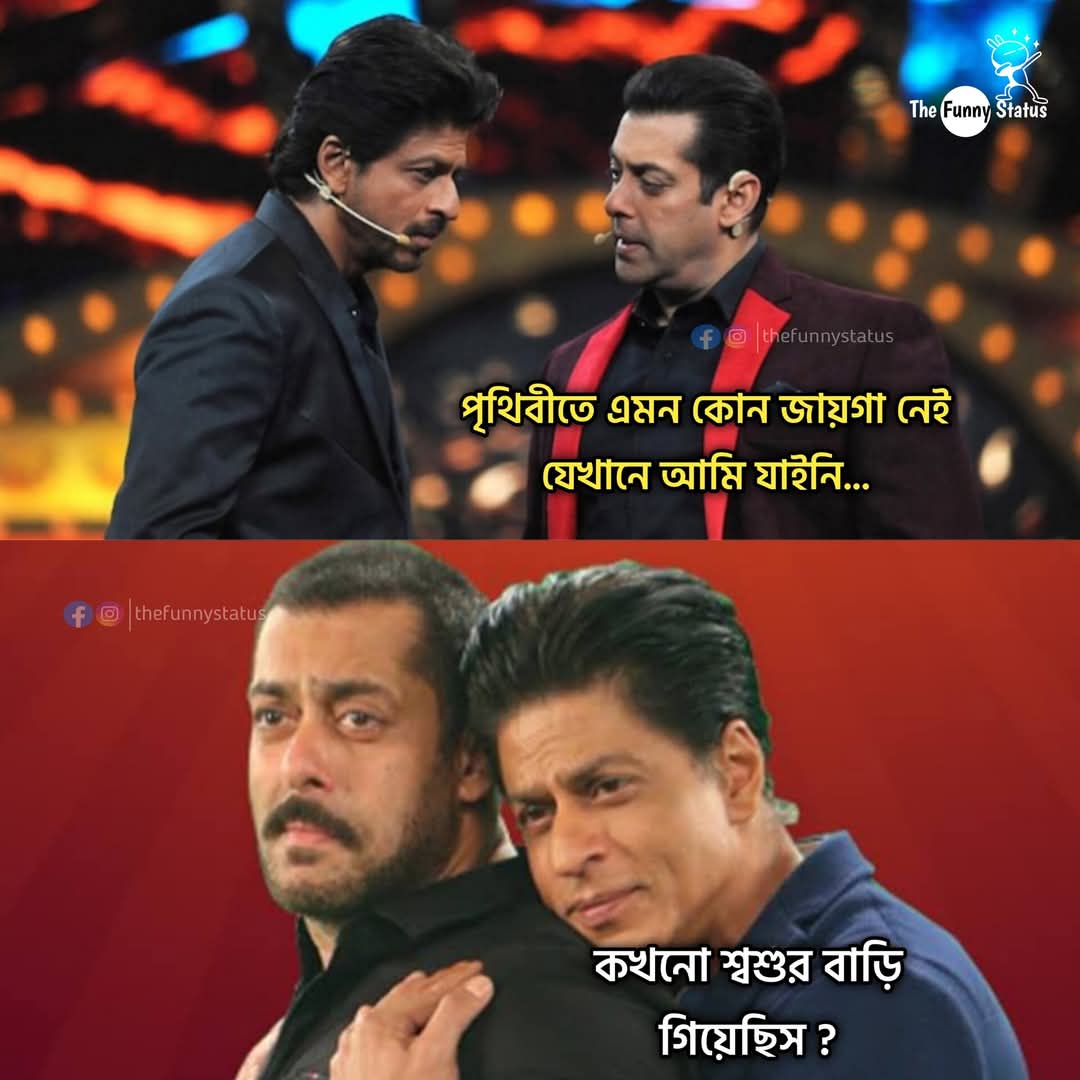
Text: পৃথিবীতে এমন কোন জায়গা নেই যেখানে আমি যাইনি...
কখনো শ্বশুর বাড়ি গিয়েছিস?
Label: Hate
Hate category: Personal Offence
Targeted group: Individual